Interaction volume radius: 10 \u00c5
Interaction volume height: 30 \u00c5
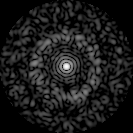
Disorder parameter: 0.8367